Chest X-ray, PA view. Patient: 70 years old, sex F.
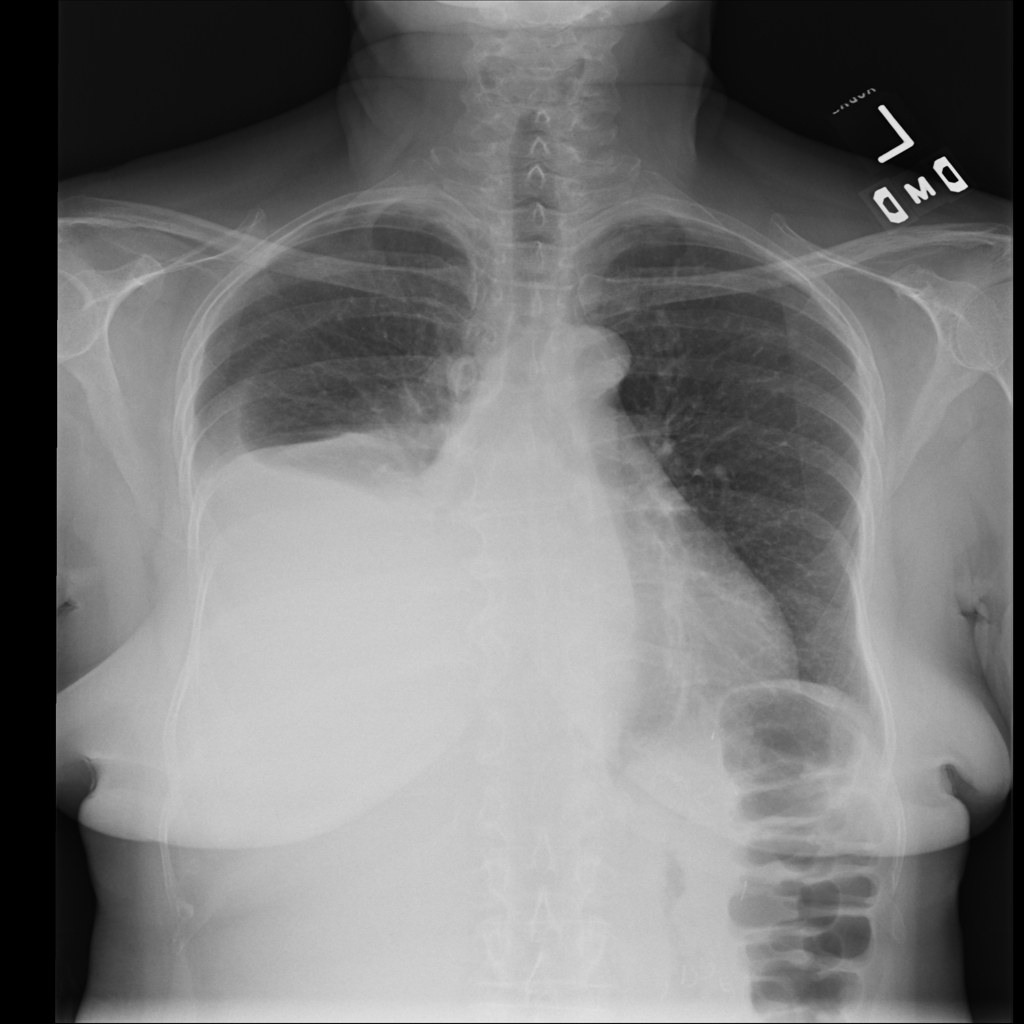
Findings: Effusion